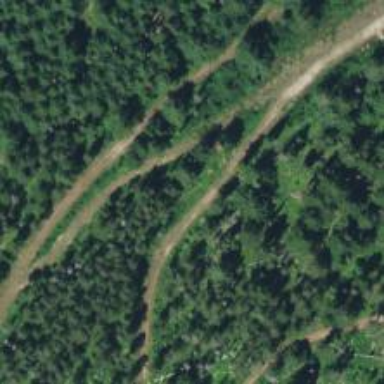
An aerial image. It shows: Excellent visible path classified as Nordic trail. The trail is groomed for classic and skating styles.